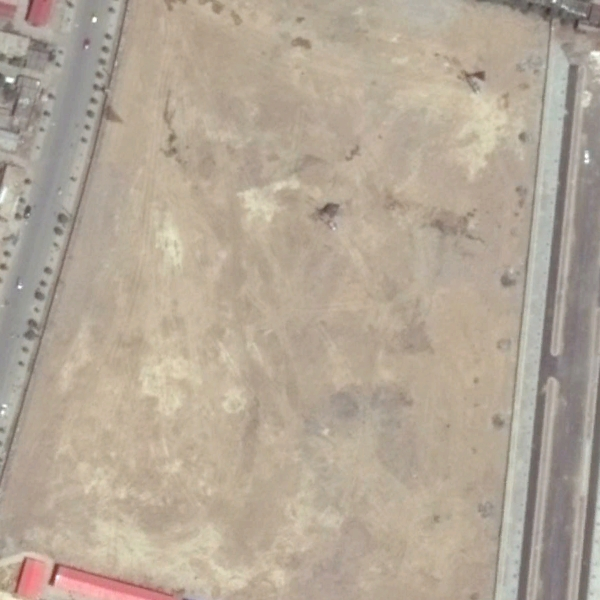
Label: BareLand